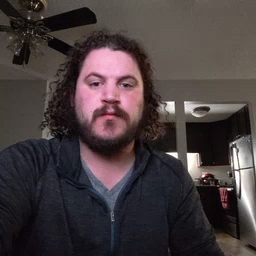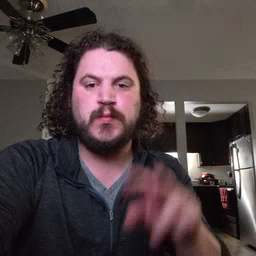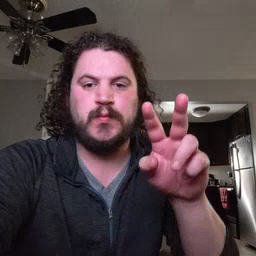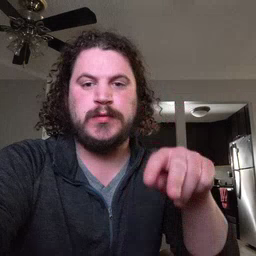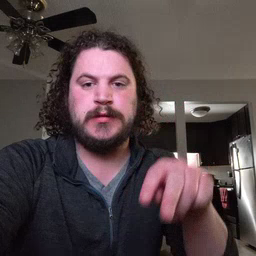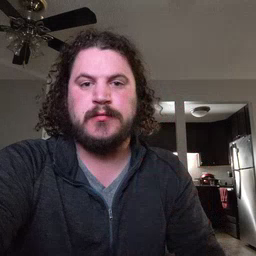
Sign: read